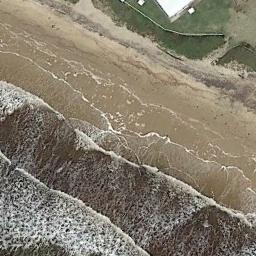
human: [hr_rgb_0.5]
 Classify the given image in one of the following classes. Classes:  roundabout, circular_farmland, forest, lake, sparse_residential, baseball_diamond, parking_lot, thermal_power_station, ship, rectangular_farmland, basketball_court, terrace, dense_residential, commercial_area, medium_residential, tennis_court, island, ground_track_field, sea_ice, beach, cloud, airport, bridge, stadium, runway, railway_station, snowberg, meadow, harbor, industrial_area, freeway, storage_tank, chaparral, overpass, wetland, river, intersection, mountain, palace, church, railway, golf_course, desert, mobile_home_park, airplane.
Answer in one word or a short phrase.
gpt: beach